Question: I am preparing a very simple script and I need the user to input certain values. At a certain point, I want to offer the chance to reuse an existing value or delete it if the user input is the DELETE key (the user presses DELETE and then Enter) but I don't seem to be able to find a satisfactory answer (which I find rather surprising...) It's just a helper script, so I was trying to avoid more advanced stuff such as <URL> and things like that.
This is the chunk I'm interested in:
'''
if reusable_params:
for key in list(k for k in config_dict.keys() if k not in ["mac", "base_url", "command_name"]):
msg = "Enter new value for parameter {0}. Press ENTER to reuse the previous {1}. Press DELETE+ENTER to remove this key.".format(key, config_dict[key])
input = unicode(raw_input(msg).strip().decode(sys.stdin.encoding))
logging.debug("input: %s, len(input) %s" % (input, len(input))
'''
Pressing DELETE+Enter returns a unicode looking 4 characters string:

Thank you in advance!
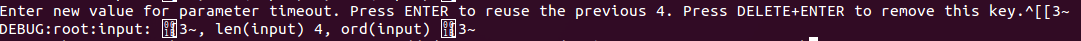
Answer: You might want to take a look at <URL>, allows you to capture the keyboard events, another options is to use 'pygame', which has great key-event support.
For 'pygame':
Specifically, you might want to take a look at this <URL>,
'''
K_DELETE delete #thanks to @7stud
'''
So you can probably do something like this,
'''
key = pygame.key.get_pressed()
if key[pygame.K_DELETE]:
#your code here...
'''
For 'pykeylogger', from <URL>:
'''
import keylogger
import time
now = time.time()
done = lambda: time.time() > now + 60
def print_keys(t, modifiers, keys): print "%.2f %r %r" % (t, keys, modifiers)
keylogger.log(done, print_keys)
'''